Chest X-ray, PA view. Patient: 6 years old, sex M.
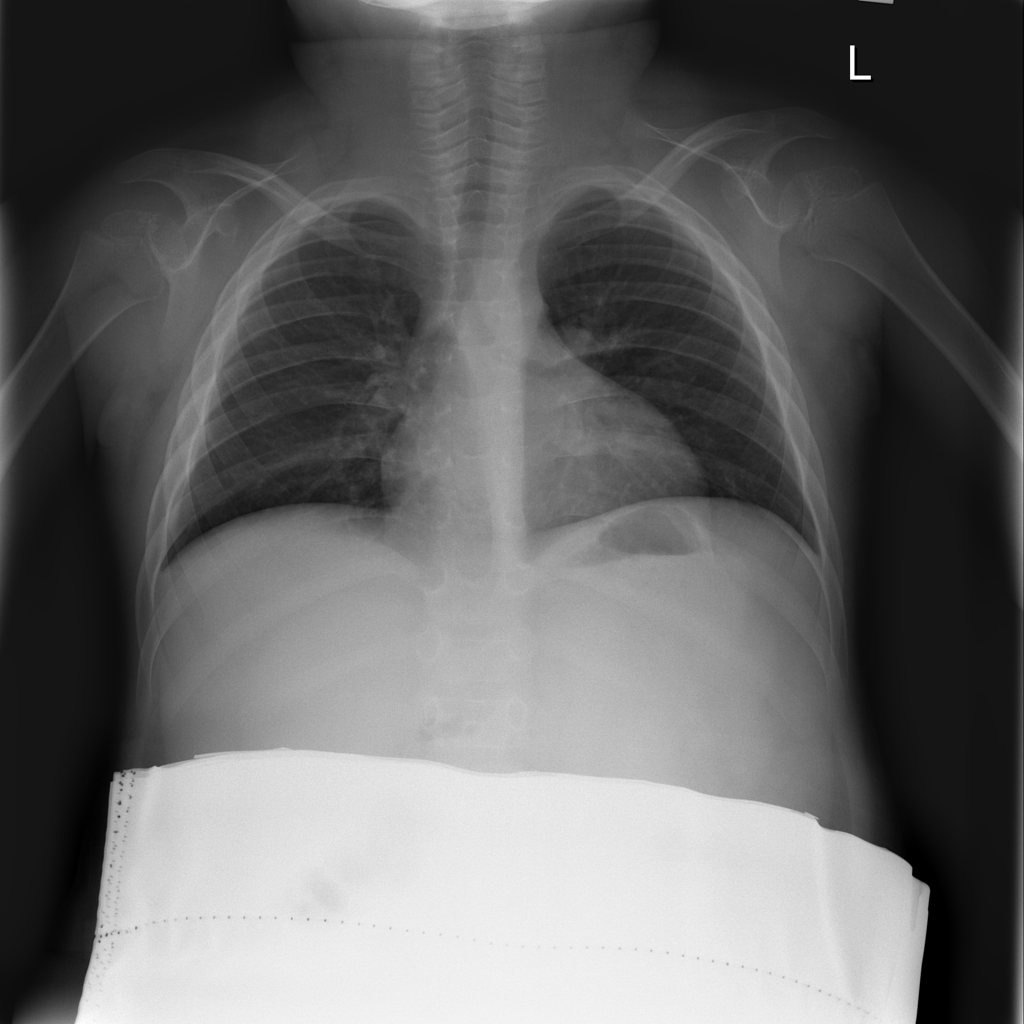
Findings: Infiltration